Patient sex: M
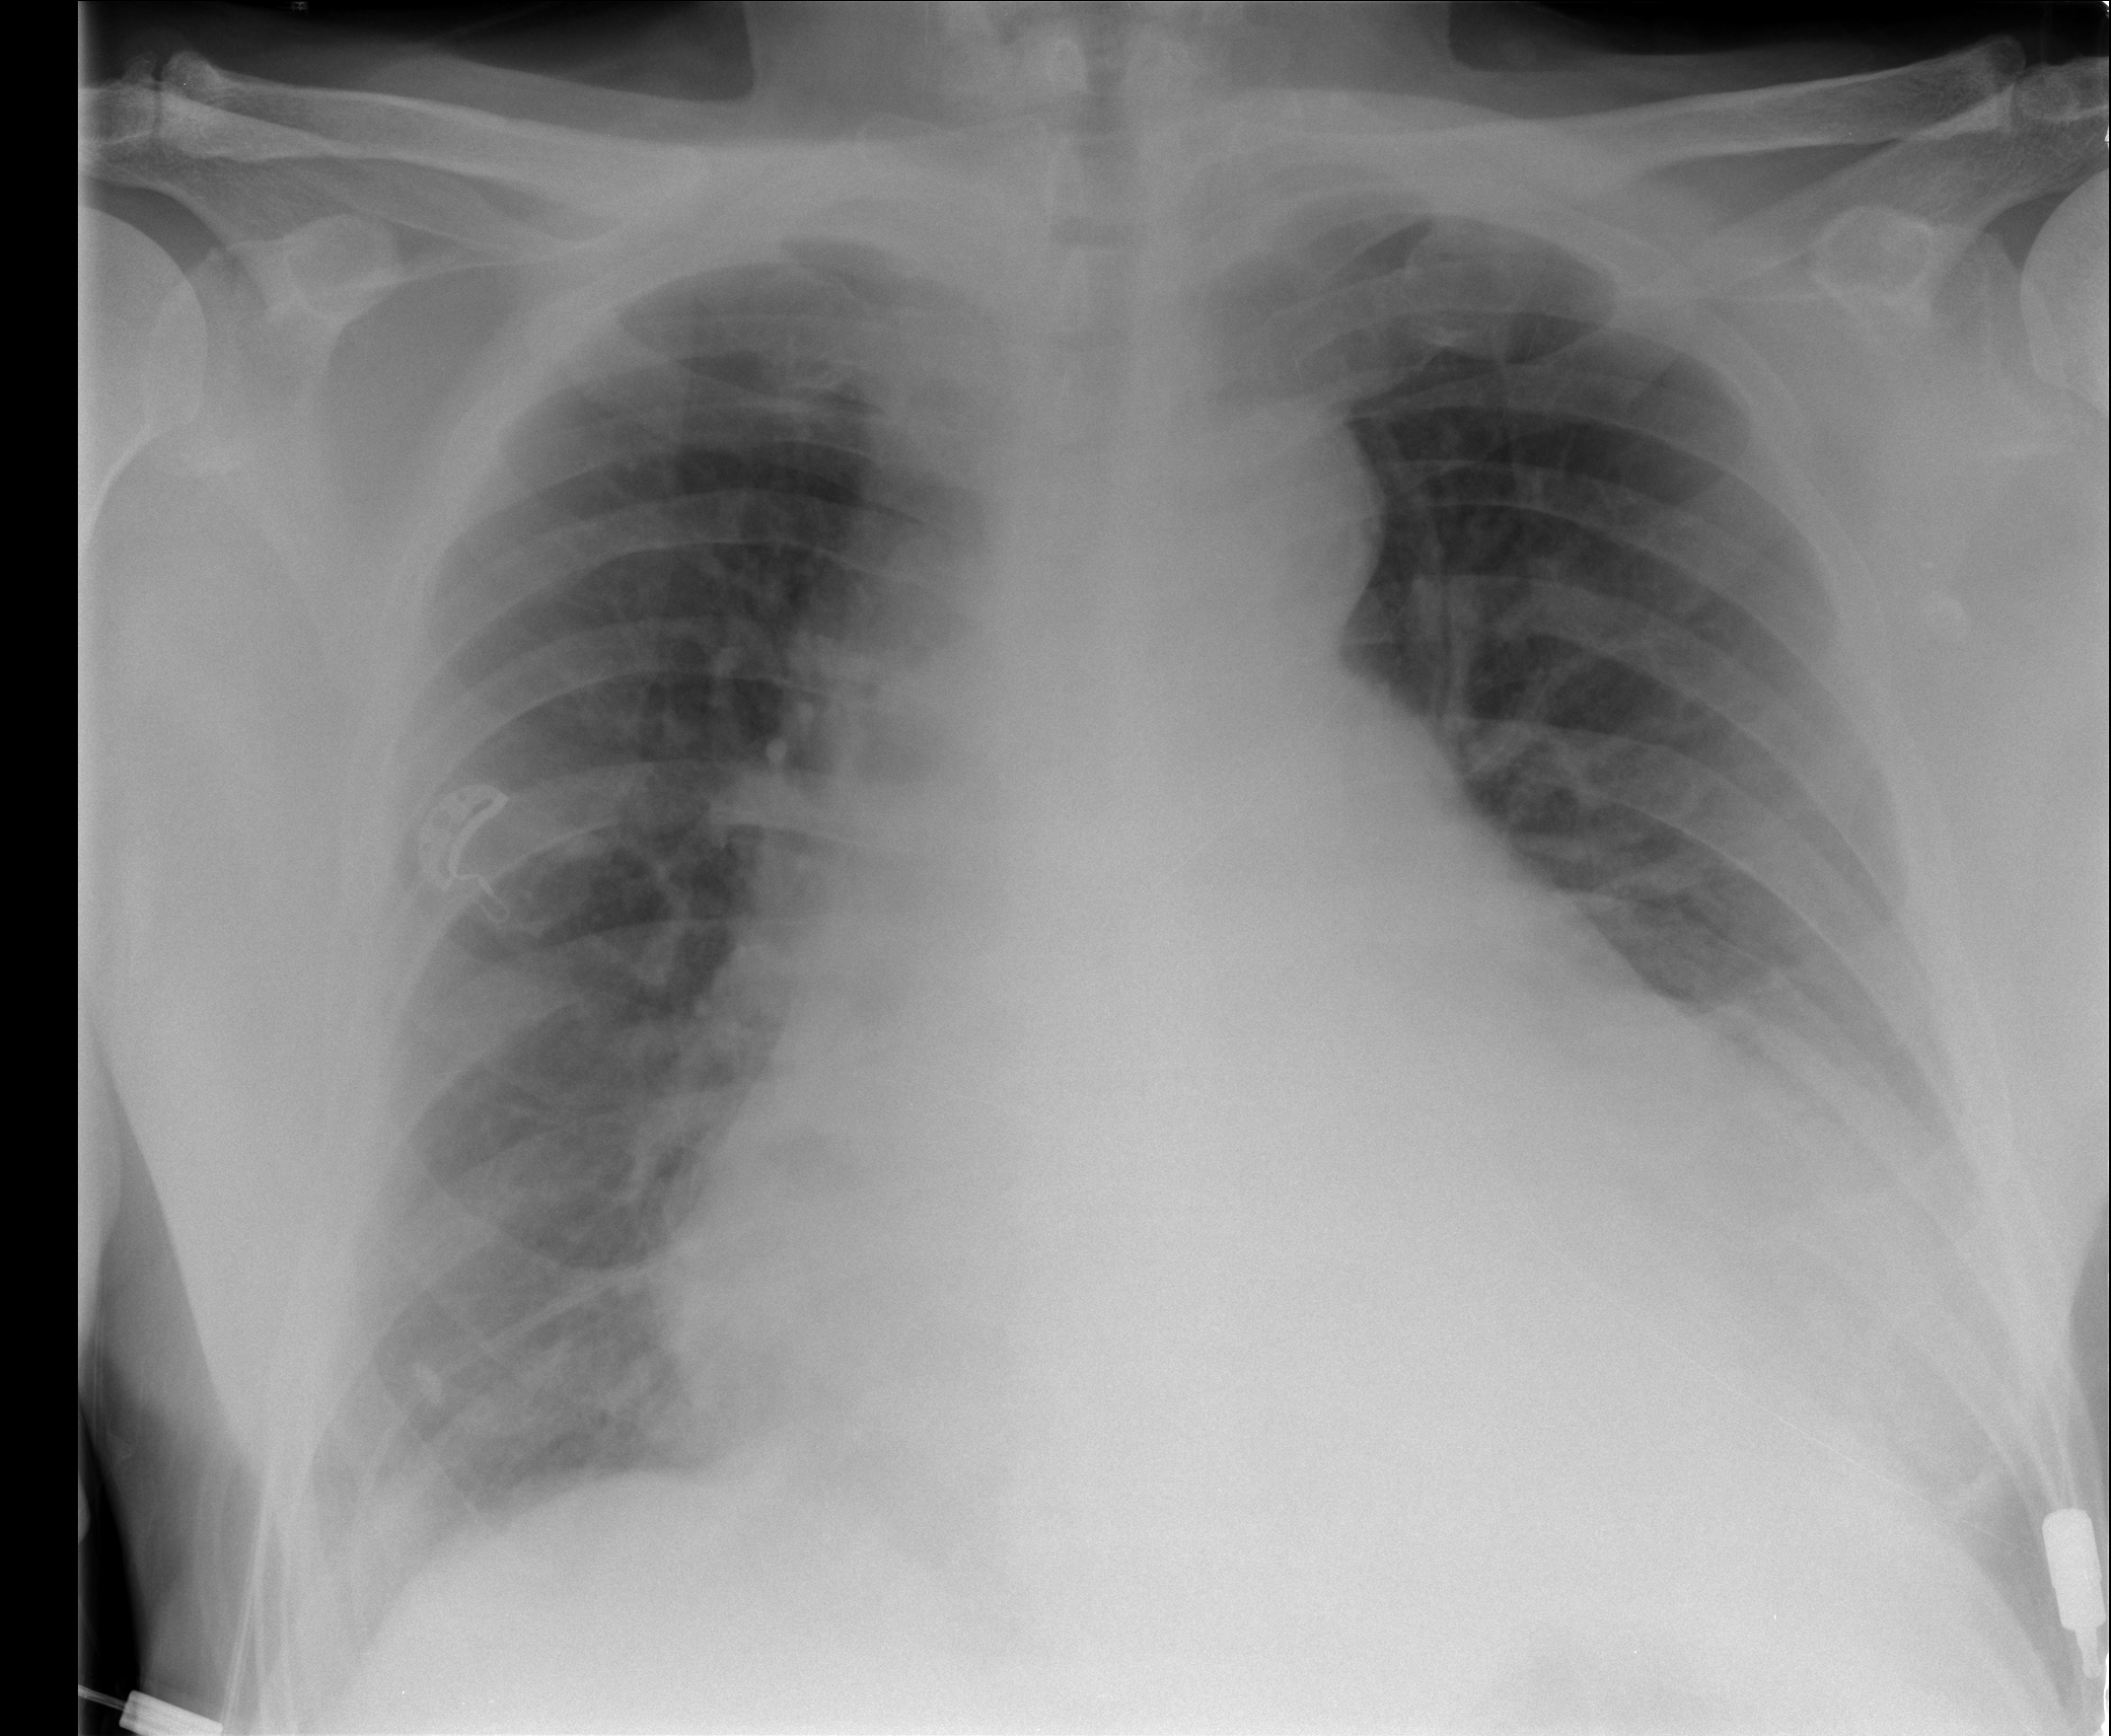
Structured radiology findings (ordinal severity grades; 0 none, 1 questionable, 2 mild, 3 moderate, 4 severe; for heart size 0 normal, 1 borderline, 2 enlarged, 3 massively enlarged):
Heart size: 3
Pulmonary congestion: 0
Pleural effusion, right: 0
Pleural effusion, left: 0
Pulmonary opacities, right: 0
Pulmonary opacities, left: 0
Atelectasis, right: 2
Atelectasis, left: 2